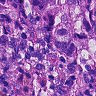
Metastatic tissue present: yes